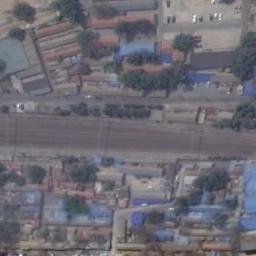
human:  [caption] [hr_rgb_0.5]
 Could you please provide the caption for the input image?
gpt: There are two trains passing by in the picture .

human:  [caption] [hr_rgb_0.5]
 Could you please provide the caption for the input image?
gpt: These railways go through a industrial area .

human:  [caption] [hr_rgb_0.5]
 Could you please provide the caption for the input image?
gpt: There are many blue buildings beside the railway .

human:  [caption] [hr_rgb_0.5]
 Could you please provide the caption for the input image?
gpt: The railway is next to some trees and houses .

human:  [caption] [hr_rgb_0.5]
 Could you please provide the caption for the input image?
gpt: There are some blue buildings and brown buildings beside the railway .